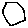
Label: hexagon